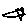
Label: star